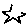
Label: star